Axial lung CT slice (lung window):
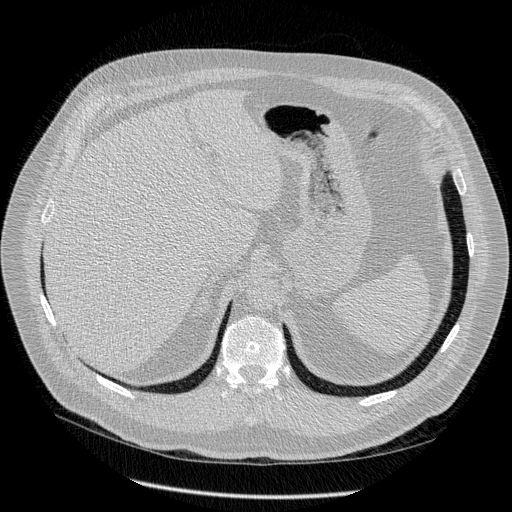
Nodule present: no